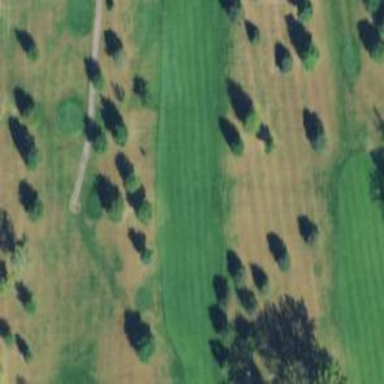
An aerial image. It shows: Grassy area designated as golf fairway.